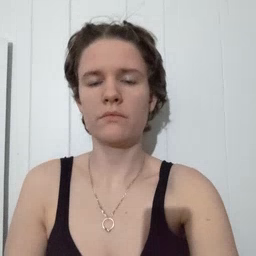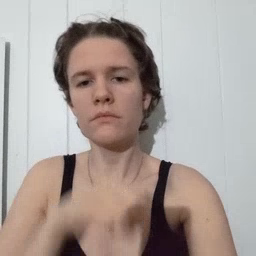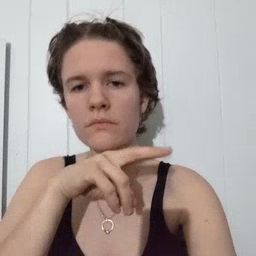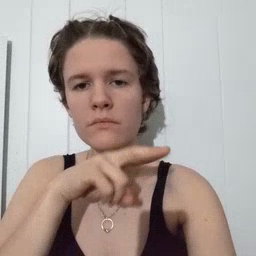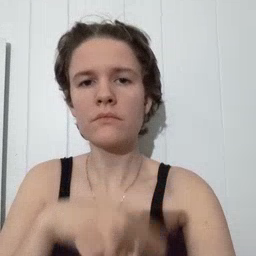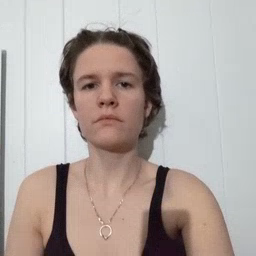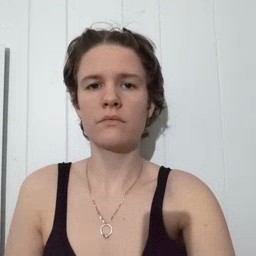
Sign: frog